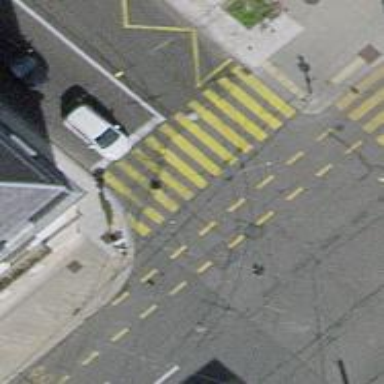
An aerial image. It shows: Road crossing with traffic signals.